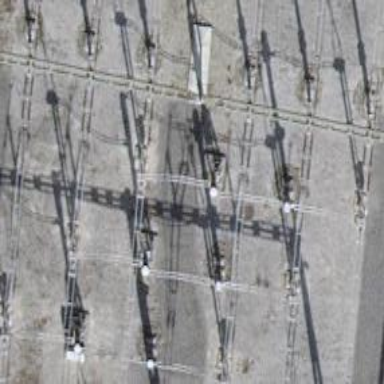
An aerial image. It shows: Busbar power line.